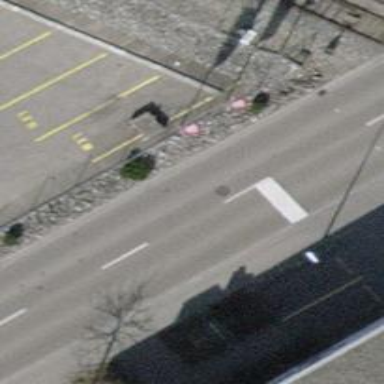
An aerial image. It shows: Flagpole structure.